Question: I have a sub to read/get the email items in a specific folder.
It doesn't find the folder.
'''
Sub HowManyEmails()
Dim objOutlook As Object, objnSpace As Object, objFolder As MAPIFolder
Dim EmailCount As Integer
Set objOutlook = CreateObject("Outlook.Application")
Set objnSpace = objOutlook.GetNamespace("MAPI")
On Error Resume Next
Set objFolder = objnSpace.folders("#MemoScan")
If Err.Number <> 0 Then
Err.Clear
MsgBox "No such folder."
Exit Sub
End If
EmailCount = objFolder.Items.Count
MsgBox "Number of emails in the folder: " & EmailCount, , "email count"
Set objFolder = Nothing
Set objnSpace = Nothing
Set objOutlook = Nothing
End Sub
'''
It returns the built-in message "No such folder.".
My folder structure:

How can I get that folder?
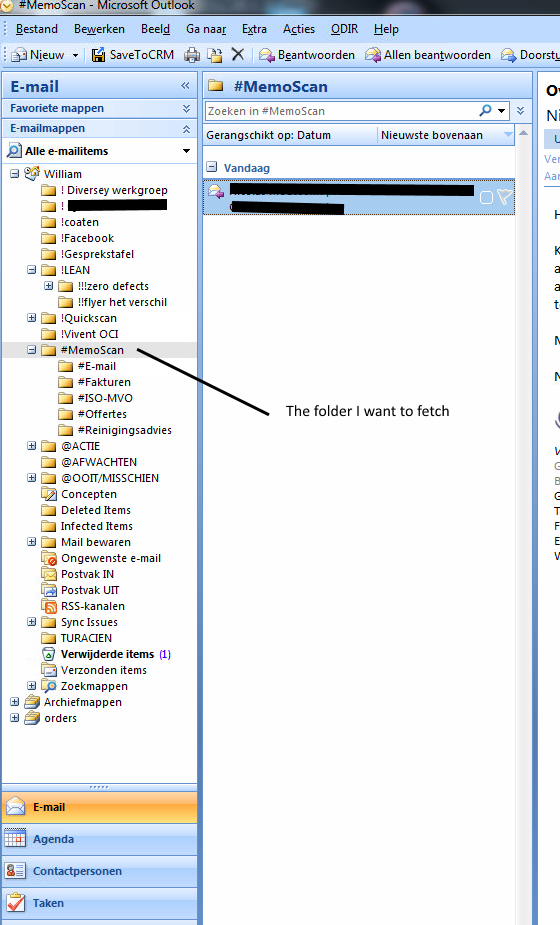
Answer: Figured it out thanks to the following link:
<URL>.
By right clicking on the folder I could see the actual location was on William and not directly on the folder. So the right code is:
'Set objFolder = objnSpace.folders("William").folders("#MemoScan")'